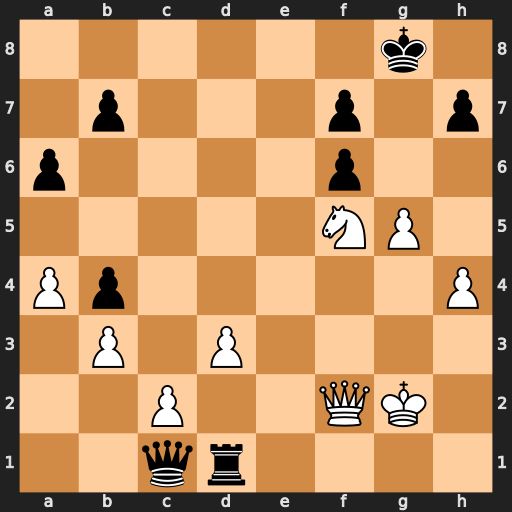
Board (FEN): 6k1/1p3p1p/p4p2/5NP1/Pp5P/1P1P4/2P2QK1/2qr4
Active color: w
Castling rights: -
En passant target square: -
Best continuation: Nh6+ Kf8 Qc5+ Kg7 Nf5+